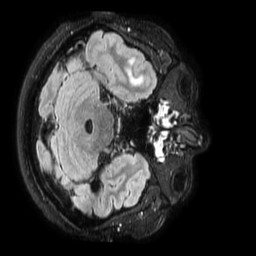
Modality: FLAIR
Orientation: axial
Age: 43
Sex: male
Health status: ill
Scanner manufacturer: philips
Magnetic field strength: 3 T
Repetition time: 4.8 s
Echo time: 0.34 s